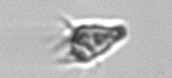
Label: Paratontonia_gracillima